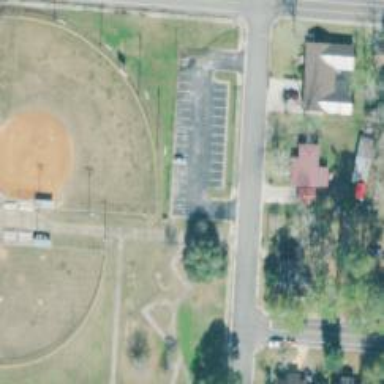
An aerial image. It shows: Baseball pitch for leisure and sports activities.